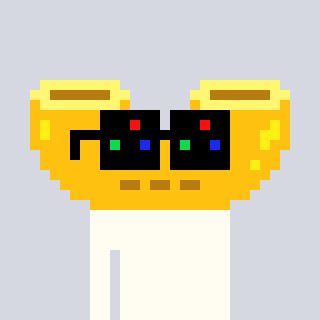
a pixel art character with square black sunglasses, a macaroni-shaped head and a purple-colored body on a cool background